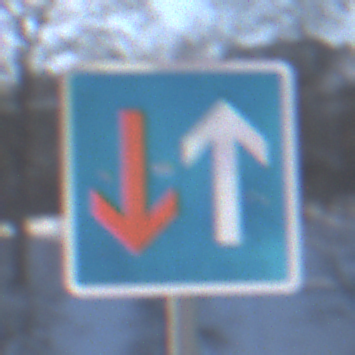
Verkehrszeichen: VorrangVorGegenverkehr
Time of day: MorningAfternoon
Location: Outdoor (Nature)
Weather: PartlyCloudy
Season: Winter
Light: Natural